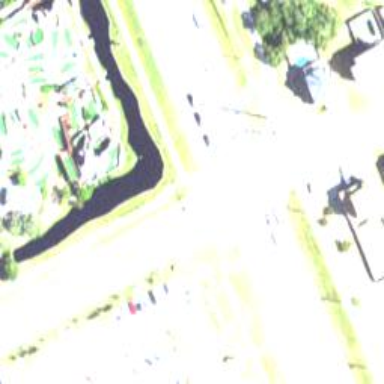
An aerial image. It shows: Miniature golf leisure land.